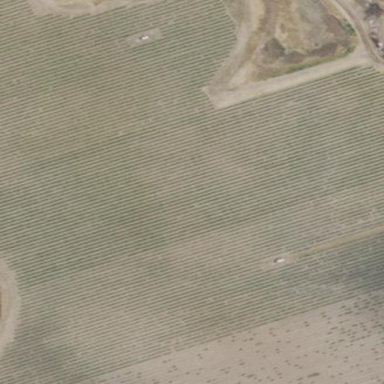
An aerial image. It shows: Vineyard growing grapes.